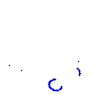
Particle: kaon